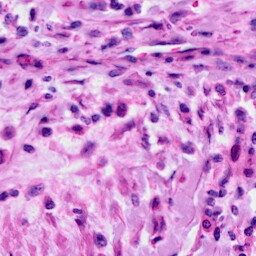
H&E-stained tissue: Cervix